高二 · 算术
19.函数 $y=\sin x$ 与 $y=\tan x$ 的图象在区间 $[0,2 \pi]$ 上交点的个数是多少?
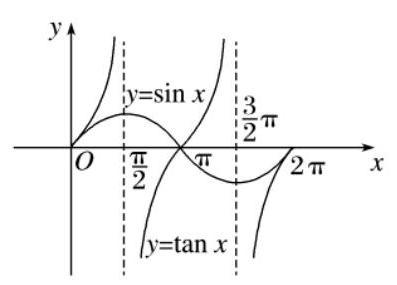
答案: 3
解析: 因为当 $x \in\left(0, \frac{\pi}{2}\right)$ 时, $\tan x>x>\sin x$,

所以当 $x \in\left(0, \frac{\pi}{2}\right)$ 时, $y=\sin x$ 与 $y=\tan x$ 没有公共点, 因此函数 $y=\sin x$ 与 $y=\tan x$ 在区间 $[0,2 \pi]$ 内的图象如图所示,

观察图象可知，函数 $y=\tan x$ 与 $y=\sin x$ 在区间 $[0,2 \pi]$ 上有 3 个交点.